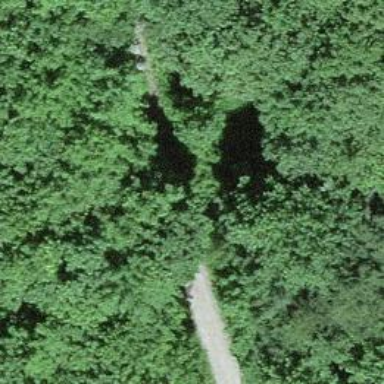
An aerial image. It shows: Track road with grade3 tracktype.